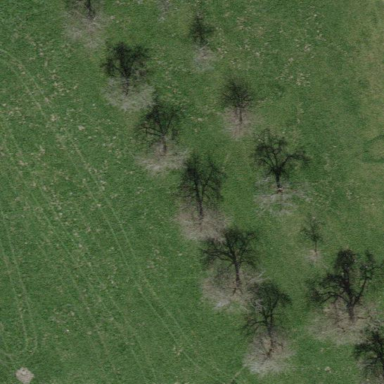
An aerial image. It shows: Orchard.